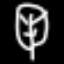
Label: leaf